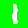
Digit: 1